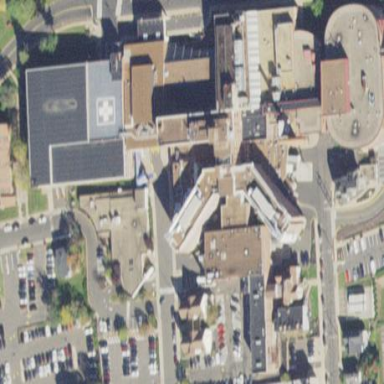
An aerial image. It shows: Healthcare facility identified as hospital.